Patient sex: M
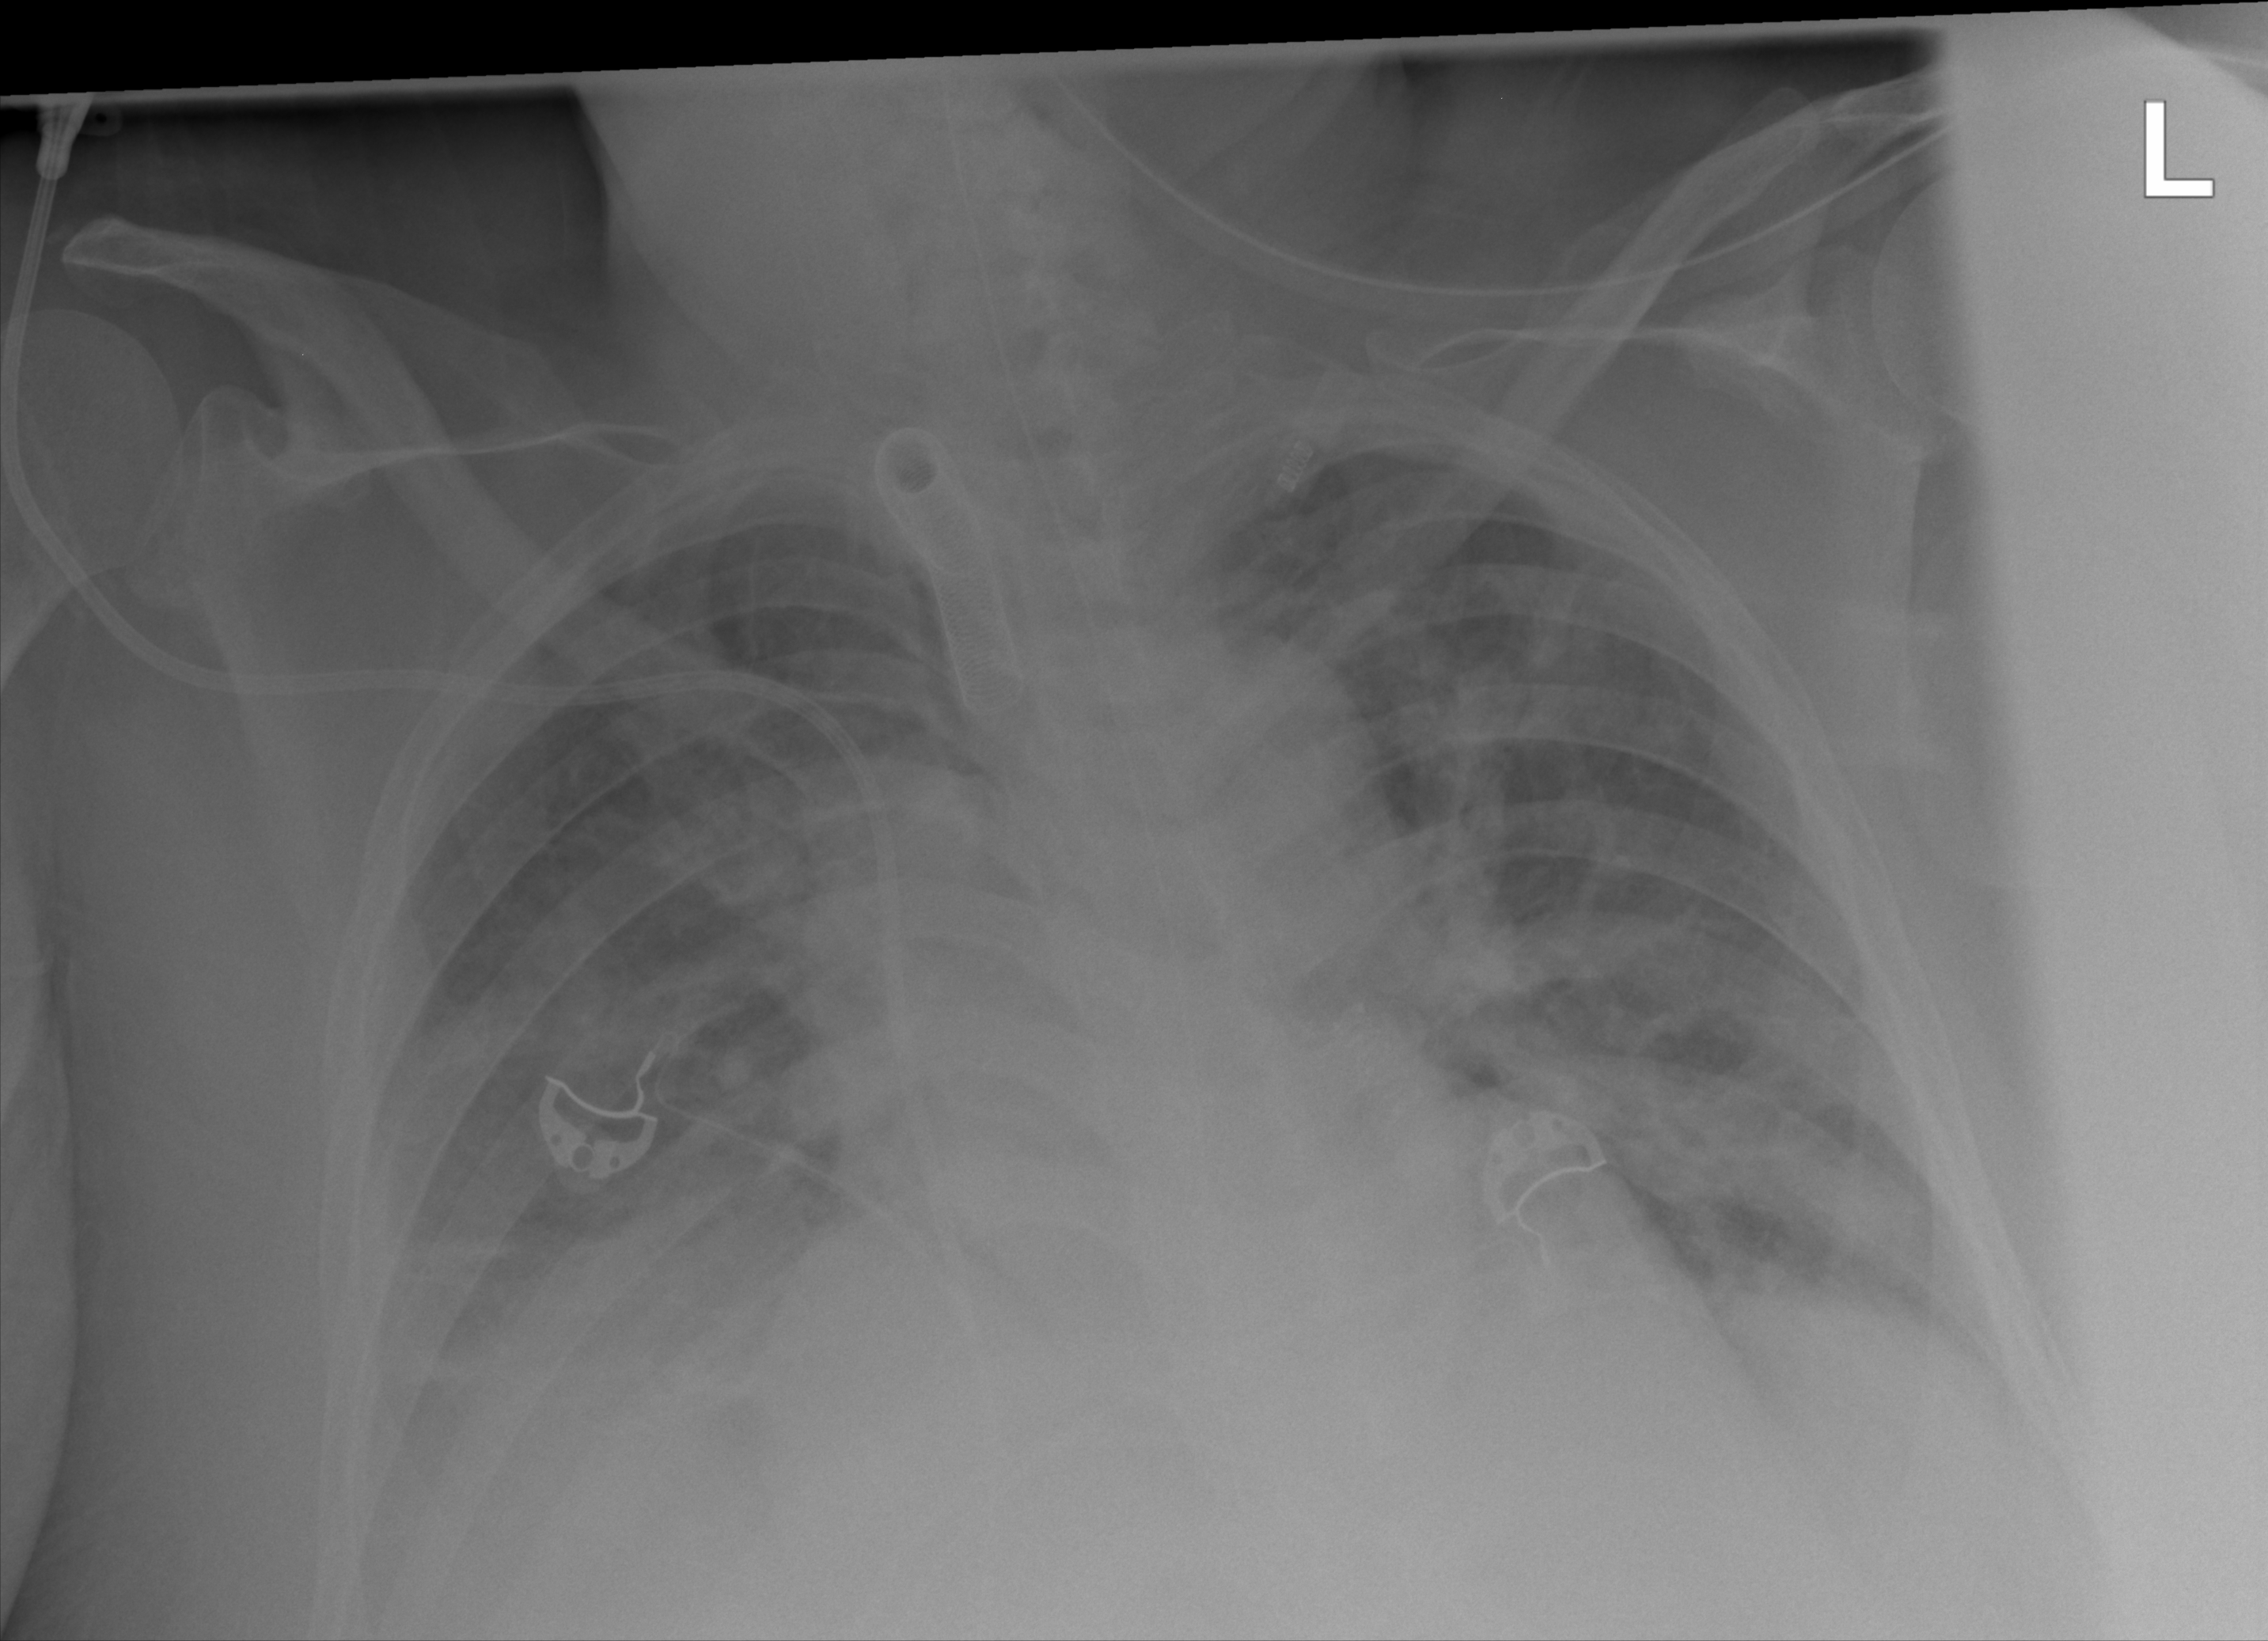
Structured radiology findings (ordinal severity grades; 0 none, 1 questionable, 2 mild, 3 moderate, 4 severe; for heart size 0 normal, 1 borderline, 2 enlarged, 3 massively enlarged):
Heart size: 2
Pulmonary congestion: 2
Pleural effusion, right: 2
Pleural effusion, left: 2
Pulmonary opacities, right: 0
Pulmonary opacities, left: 2
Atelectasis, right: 3
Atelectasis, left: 3